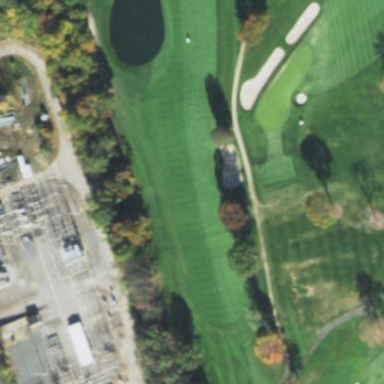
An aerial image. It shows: Golf fairway surrounded by grass.